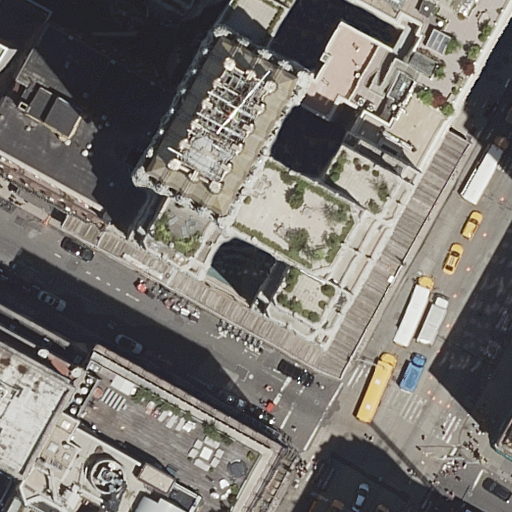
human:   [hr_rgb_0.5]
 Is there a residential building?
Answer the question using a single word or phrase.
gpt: yes

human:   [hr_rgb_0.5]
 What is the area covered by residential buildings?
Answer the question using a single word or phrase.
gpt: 5862m2

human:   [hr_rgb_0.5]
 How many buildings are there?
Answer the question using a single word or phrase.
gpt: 8

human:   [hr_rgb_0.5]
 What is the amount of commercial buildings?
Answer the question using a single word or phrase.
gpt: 0

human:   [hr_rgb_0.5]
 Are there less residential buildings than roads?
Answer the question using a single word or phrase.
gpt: no

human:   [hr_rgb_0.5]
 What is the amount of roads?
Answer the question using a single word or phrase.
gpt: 2

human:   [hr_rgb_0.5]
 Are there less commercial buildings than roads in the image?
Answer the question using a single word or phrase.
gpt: yes

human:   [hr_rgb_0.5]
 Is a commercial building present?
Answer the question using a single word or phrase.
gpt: no

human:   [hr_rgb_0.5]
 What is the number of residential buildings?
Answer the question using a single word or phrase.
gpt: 8

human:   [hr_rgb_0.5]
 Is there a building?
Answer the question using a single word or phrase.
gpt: yes

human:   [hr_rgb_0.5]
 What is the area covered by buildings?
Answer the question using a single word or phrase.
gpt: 5862m2

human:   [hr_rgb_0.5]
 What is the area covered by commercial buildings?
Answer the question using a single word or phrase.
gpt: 0m2

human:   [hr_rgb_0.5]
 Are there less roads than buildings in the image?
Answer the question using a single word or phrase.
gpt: yes

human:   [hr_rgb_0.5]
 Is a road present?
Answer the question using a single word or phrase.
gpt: yes

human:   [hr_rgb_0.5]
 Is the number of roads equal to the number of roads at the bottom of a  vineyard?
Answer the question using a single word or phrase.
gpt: no

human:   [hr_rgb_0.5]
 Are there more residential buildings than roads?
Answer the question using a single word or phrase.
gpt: yes

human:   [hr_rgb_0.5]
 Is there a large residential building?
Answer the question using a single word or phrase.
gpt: yes

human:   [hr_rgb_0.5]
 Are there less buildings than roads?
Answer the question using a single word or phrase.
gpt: no

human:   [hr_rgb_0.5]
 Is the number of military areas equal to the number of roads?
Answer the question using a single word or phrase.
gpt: no

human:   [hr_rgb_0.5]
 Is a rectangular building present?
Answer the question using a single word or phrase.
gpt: yes

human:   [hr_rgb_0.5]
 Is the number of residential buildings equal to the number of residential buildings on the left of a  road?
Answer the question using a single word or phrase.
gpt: no

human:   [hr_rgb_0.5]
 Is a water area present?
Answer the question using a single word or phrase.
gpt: no

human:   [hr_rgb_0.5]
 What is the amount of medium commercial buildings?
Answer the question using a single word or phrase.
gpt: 0

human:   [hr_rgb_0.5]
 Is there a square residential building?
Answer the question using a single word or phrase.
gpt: no

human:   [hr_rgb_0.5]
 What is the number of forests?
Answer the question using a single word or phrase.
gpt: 0

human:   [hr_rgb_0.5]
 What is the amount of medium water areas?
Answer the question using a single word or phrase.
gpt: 0

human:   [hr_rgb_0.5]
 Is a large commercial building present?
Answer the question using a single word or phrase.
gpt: no

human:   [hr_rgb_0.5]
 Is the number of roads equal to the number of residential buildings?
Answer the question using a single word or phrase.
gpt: no

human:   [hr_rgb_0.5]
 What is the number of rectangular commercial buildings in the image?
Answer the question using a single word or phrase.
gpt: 0

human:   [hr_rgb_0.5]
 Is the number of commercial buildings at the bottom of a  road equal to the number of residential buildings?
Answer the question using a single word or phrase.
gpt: no

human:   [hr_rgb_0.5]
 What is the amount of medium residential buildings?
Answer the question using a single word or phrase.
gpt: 2

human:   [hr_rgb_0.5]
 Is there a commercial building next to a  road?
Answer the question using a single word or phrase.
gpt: no

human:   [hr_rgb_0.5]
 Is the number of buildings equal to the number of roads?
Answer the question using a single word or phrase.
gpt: no

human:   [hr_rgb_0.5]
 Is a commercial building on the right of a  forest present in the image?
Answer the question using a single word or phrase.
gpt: no

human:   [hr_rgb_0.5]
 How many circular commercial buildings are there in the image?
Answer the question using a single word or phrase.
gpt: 0

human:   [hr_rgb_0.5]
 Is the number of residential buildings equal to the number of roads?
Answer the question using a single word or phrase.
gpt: no

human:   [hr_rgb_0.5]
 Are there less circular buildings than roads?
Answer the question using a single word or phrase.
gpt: yes

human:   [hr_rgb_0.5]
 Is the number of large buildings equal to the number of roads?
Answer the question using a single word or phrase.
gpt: no

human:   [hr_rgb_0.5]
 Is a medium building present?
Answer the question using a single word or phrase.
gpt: yes

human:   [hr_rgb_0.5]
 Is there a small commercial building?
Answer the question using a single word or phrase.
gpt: no

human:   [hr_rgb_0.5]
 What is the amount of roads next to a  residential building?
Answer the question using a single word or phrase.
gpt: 2

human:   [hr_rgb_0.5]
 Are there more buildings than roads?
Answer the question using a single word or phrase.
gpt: yes

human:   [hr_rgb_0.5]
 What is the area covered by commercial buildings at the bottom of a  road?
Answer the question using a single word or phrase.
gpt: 0m2

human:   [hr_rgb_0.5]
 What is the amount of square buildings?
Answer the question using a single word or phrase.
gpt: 0

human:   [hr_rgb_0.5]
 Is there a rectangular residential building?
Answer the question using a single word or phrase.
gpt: yes

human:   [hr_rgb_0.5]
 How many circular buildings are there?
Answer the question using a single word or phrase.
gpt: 0

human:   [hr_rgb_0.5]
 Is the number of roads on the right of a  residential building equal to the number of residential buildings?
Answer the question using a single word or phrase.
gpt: no

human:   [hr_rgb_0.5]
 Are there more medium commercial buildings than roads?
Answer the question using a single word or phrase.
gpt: no

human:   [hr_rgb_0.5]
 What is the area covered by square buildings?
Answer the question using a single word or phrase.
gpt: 0m2

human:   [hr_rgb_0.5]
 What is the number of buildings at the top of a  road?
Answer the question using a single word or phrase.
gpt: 5

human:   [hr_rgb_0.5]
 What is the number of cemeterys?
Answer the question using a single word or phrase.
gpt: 0

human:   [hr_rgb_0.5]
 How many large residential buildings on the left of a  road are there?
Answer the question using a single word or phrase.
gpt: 4

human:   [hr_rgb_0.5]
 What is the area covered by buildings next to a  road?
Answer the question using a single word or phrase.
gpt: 5862m2

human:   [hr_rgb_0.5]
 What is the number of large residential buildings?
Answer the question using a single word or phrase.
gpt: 5

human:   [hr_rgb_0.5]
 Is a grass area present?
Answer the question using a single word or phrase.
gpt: no

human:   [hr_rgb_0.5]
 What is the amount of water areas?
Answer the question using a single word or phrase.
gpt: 0

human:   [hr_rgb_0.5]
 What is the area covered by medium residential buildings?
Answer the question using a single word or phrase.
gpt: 726m2

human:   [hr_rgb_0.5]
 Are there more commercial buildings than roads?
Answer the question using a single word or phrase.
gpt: no

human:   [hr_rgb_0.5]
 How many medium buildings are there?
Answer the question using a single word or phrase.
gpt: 2

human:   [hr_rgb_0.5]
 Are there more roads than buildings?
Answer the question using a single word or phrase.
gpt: no

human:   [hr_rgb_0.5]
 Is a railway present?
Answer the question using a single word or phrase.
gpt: no

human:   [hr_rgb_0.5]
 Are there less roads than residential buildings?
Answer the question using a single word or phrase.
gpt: yes

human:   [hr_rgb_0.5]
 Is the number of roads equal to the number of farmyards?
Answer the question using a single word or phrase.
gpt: no

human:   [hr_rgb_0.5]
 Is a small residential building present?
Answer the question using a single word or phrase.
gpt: yes